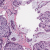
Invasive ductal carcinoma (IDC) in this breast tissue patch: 1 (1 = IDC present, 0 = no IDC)